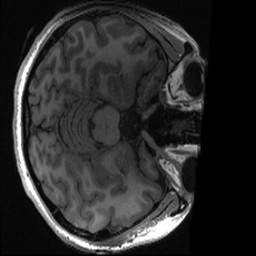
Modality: T1w
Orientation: axial
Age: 20
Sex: female